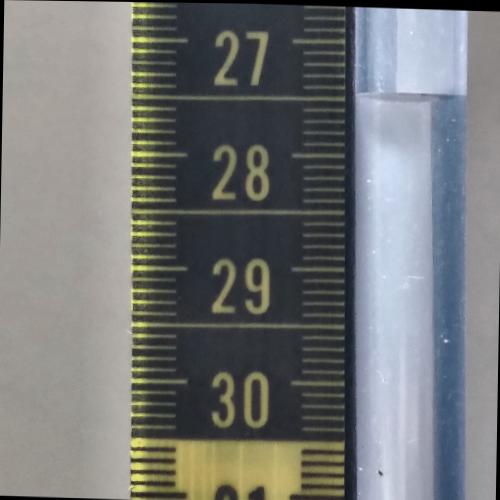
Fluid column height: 27.5 cm